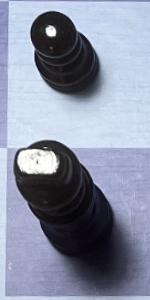
Label: King_Black